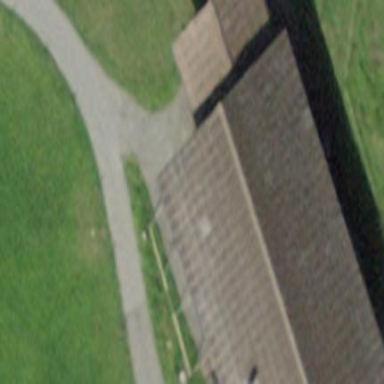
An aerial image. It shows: Rural barn.